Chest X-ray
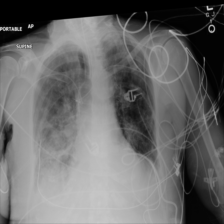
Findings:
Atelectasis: negative
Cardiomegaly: negative
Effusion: negative
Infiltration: positive
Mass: negative
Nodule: negative
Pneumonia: negative
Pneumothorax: negative
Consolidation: negative
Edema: negative
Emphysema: negative
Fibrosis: negative
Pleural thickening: negative
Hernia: negative